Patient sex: M
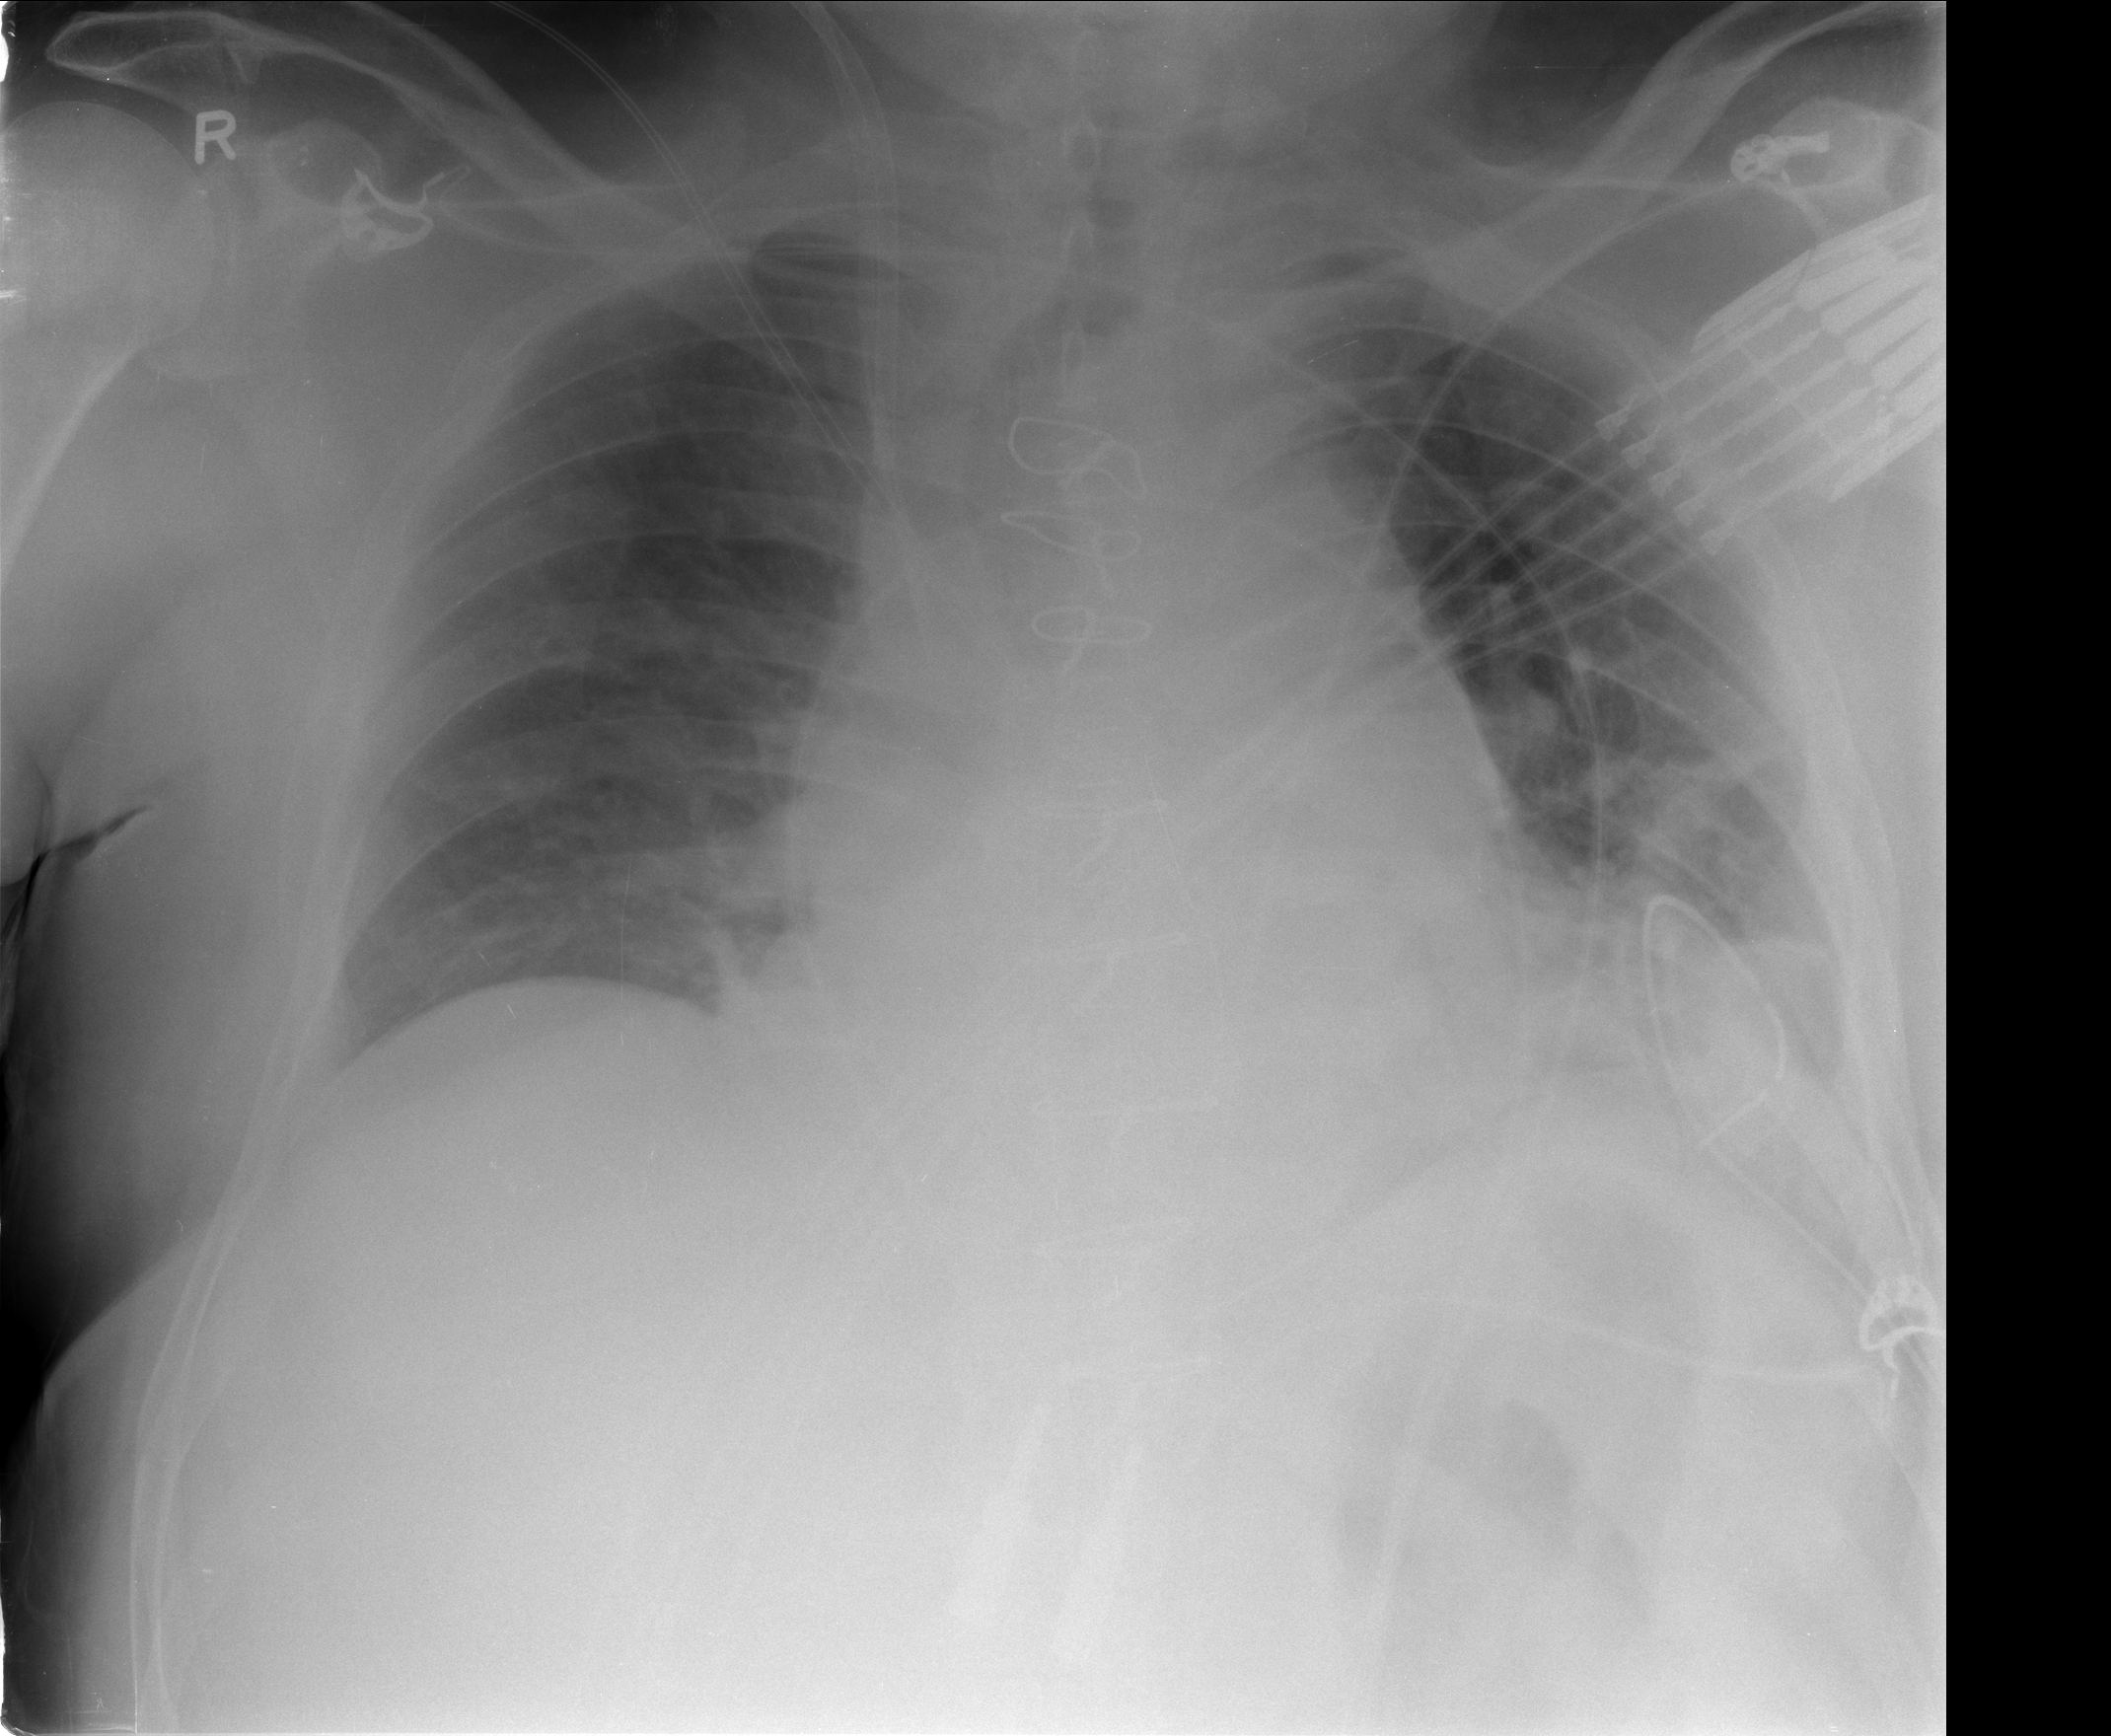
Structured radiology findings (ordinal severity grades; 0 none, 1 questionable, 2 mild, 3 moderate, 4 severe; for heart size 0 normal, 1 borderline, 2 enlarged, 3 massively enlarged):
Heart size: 2
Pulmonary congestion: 0
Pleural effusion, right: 0
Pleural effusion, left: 2
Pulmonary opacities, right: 0
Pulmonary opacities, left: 0
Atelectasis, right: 2
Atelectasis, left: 2